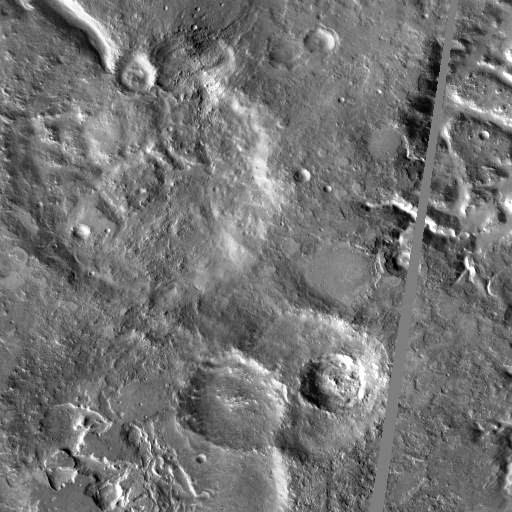
Crater classes present: Background, Other, Buried